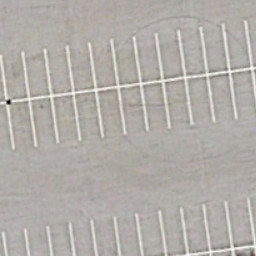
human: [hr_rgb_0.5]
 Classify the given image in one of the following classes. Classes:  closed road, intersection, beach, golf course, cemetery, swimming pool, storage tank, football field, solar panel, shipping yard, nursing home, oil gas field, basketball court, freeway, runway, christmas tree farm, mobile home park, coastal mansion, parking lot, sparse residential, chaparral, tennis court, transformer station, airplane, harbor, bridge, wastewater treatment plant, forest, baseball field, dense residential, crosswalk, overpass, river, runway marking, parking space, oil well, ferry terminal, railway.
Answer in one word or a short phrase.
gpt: parking space